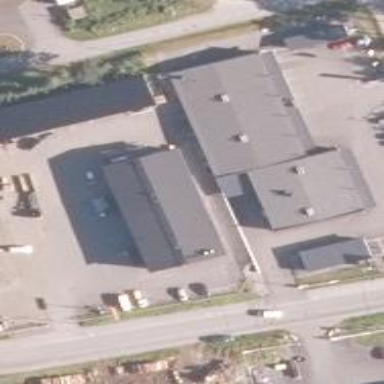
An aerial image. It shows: Public building.